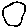
Label: circle